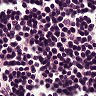
Metastatic tissue present: no